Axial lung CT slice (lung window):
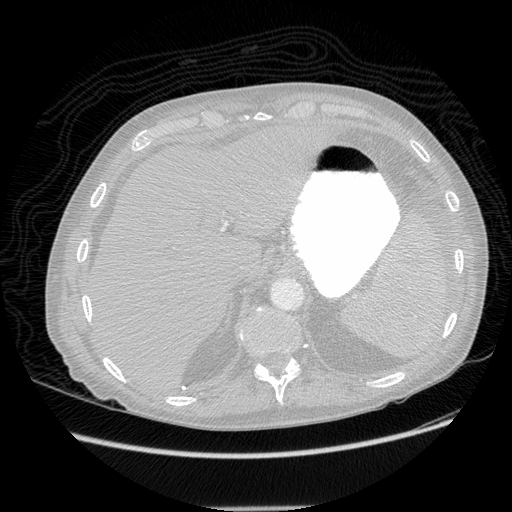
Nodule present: no